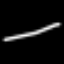
Label: line